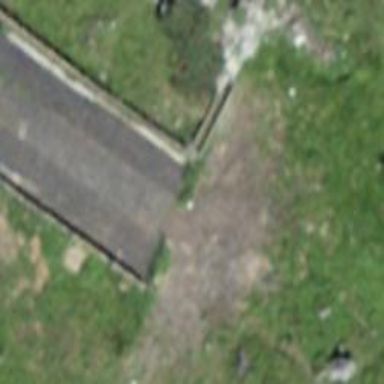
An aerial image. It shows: Retaining wall.